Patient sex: M
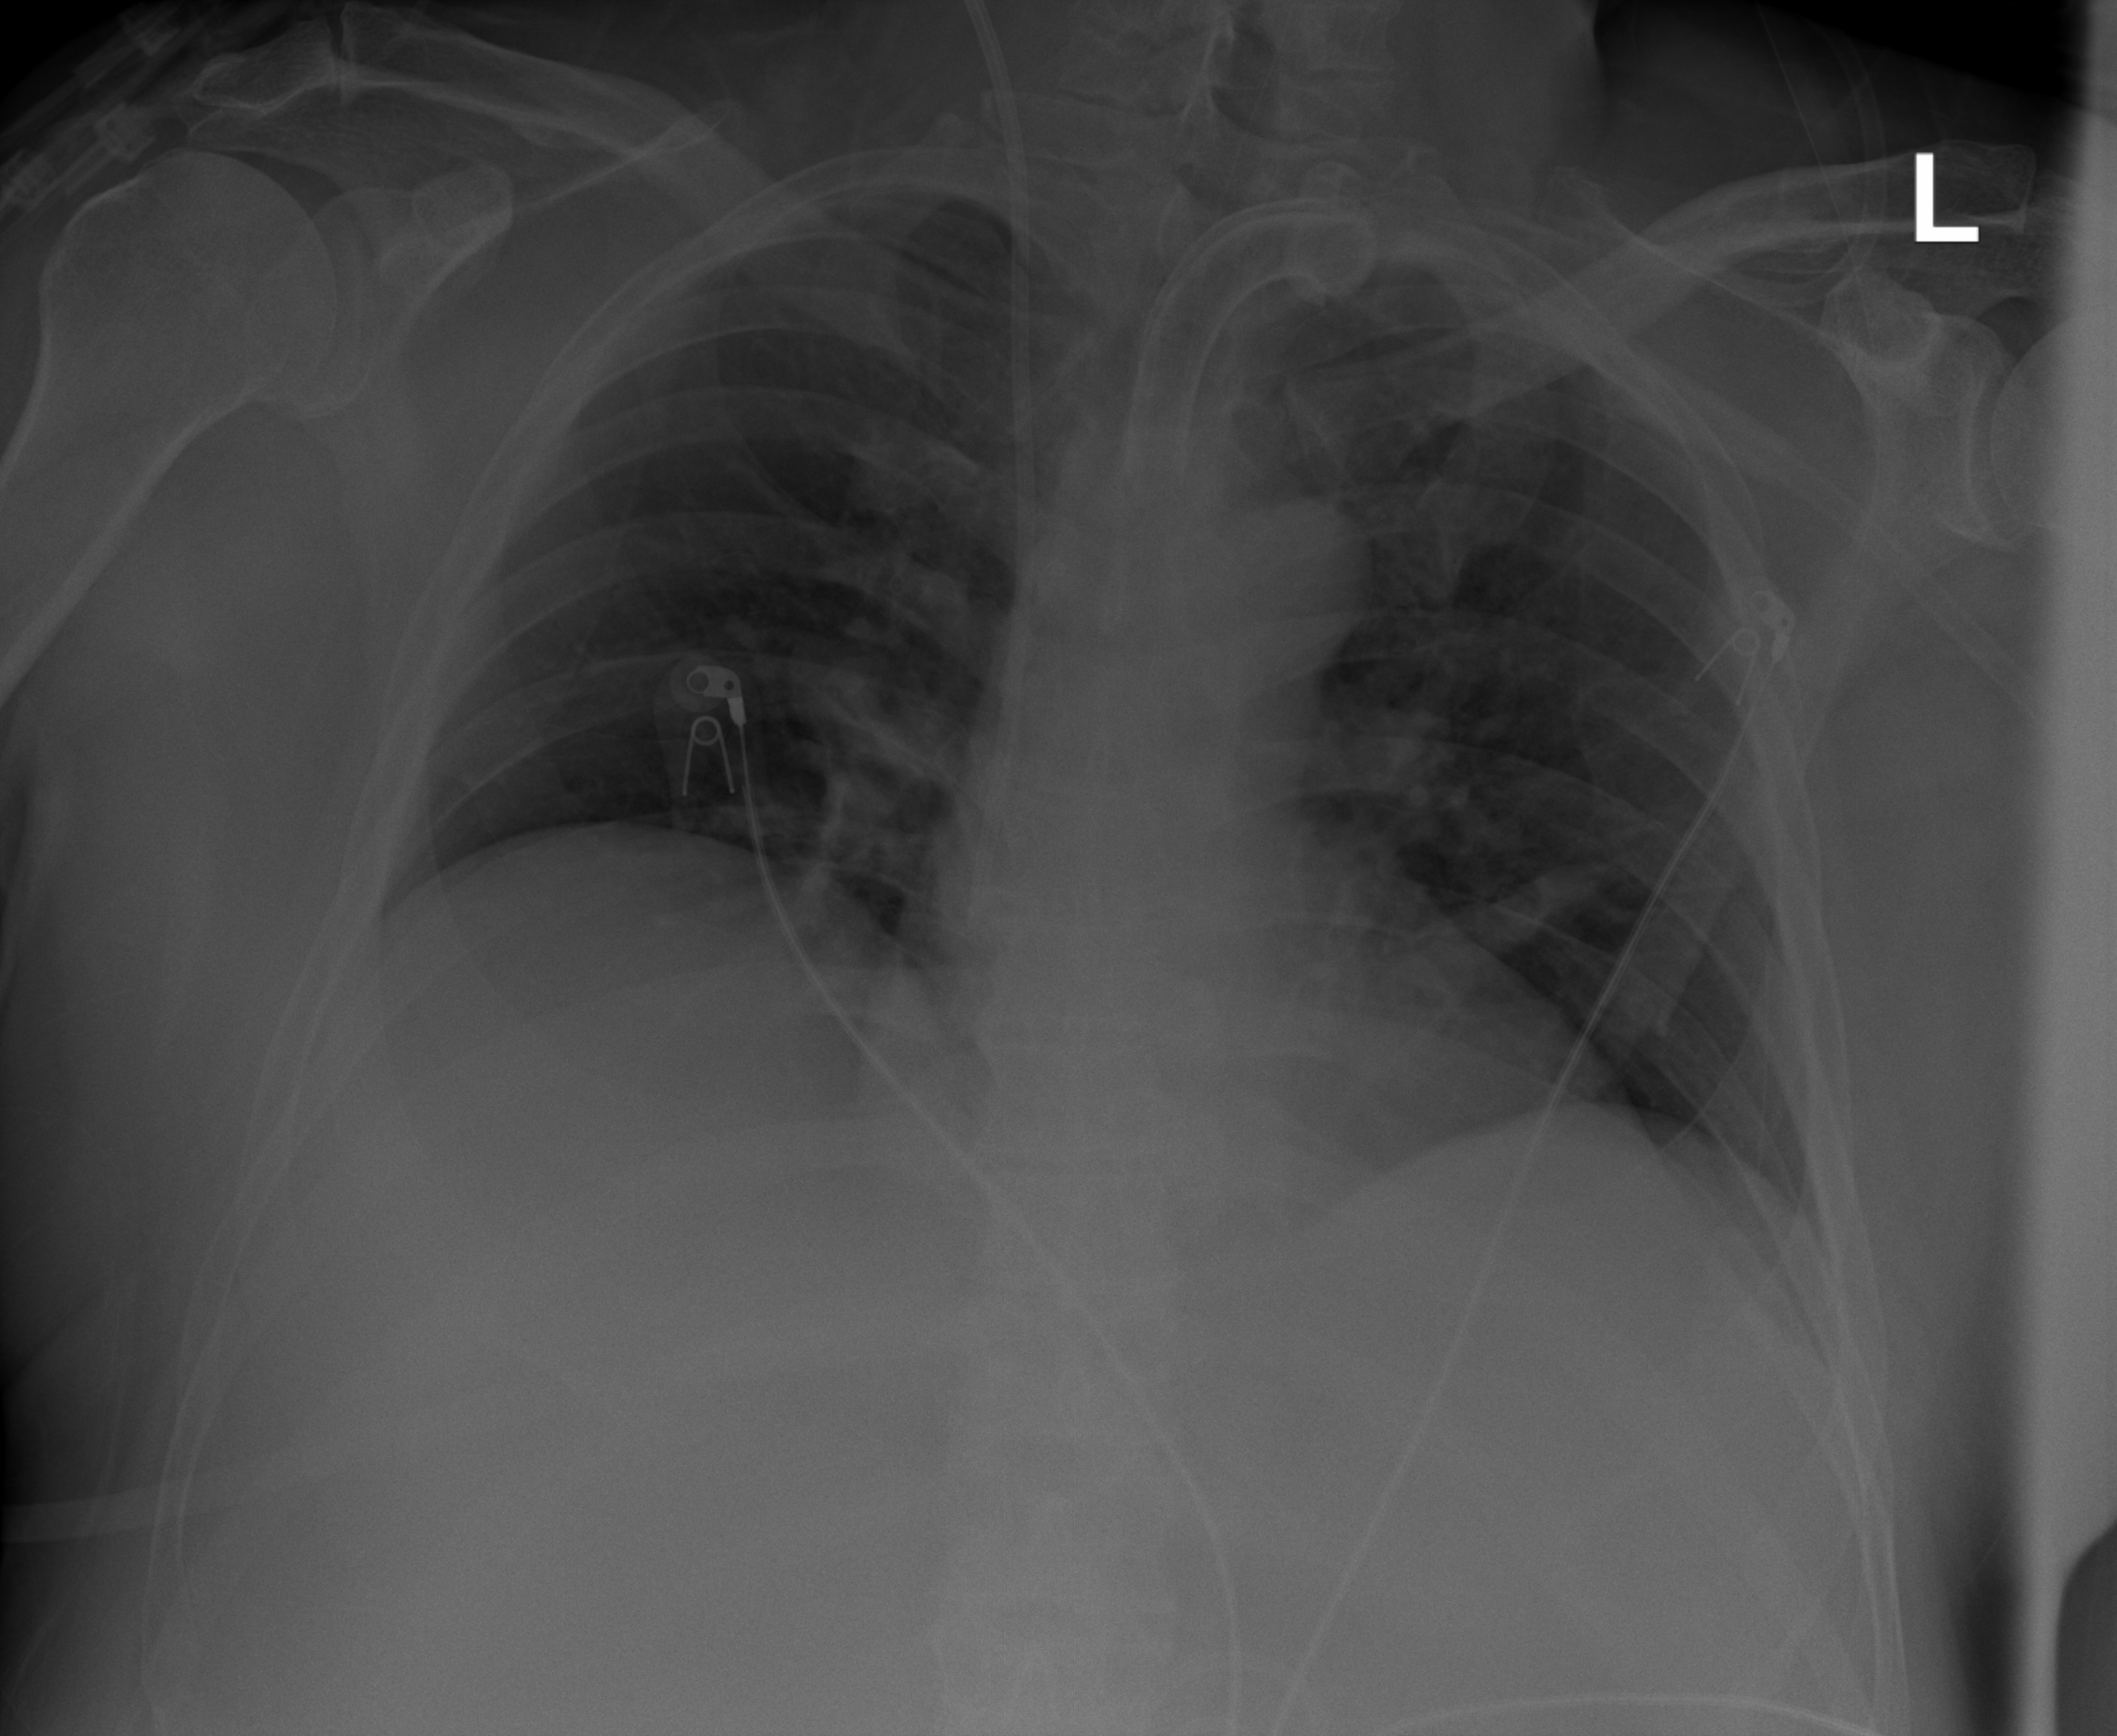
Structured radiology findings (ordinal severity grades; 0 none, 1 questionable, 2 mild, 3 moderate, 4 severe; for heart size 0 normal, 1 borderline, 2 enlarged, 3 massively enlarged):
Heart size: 0
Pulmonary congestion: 0
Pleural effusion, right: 1
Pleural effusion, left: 1
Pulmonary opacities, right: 0
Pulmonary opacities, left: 0
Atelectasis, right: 0
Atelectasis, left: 0